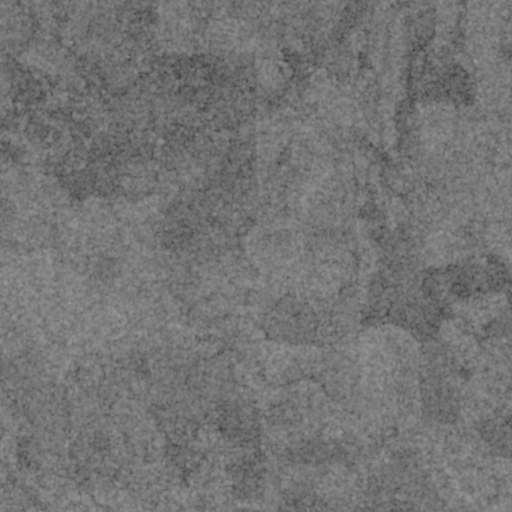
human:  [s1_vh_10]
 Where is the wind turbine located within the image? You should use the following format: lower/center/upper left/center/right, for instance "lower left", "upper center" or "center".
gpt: The wind turbine is located in the upper left of the image.
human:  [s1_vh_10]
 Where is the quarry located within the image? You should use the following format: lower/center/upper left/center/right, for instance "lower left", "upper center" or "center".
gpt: There is no quarry in the image.

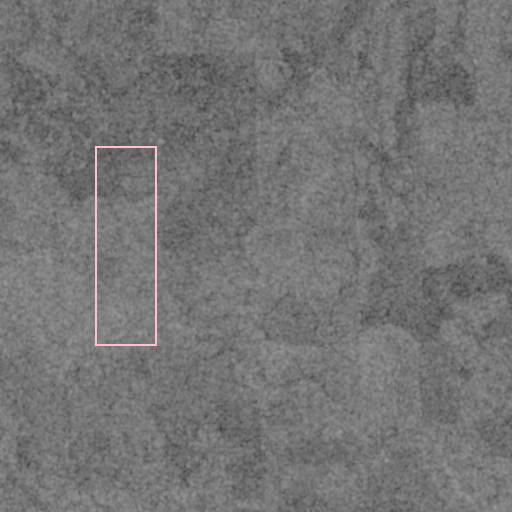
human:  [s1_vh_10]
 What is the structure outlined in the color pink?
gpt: There is no pink outline.
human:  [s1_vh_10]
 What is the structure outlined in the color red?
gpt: There is no structure outlined in red.